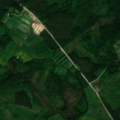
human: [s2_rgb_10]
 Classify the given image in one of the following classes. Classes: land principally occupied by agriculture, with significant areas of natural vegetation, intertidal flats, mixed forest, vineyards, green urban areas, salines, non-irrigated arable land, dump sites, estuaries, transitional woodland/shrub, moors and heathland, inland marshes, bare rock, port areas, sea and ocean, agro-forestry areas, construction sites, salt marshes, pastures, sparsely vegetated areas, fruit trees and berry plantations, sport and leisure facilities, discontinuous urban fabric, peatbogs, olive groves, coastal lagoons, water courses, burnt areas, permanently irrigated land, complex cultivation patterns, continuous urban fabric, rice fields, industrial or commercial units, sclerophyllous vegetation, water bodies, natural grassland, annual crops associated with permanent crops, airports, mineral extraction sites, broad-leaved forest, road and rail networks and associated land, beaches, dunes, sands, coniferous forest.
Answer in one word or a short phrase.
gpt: non-irrigated arable land, land principally occupied by agriculture, with significant areas of natural vegetation, coniferous forest, mixed forest, transitional woodland/shrub